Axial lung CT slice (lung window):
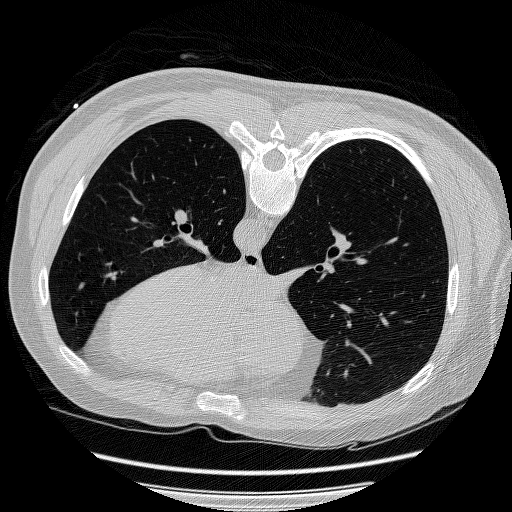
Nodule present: no